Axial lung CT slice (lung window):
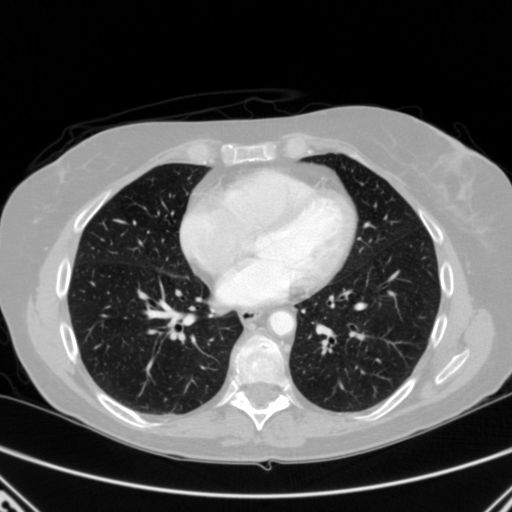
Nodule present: no